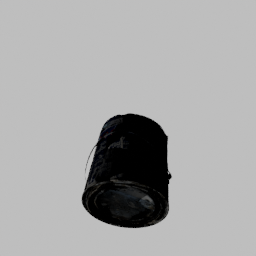
Label: tools